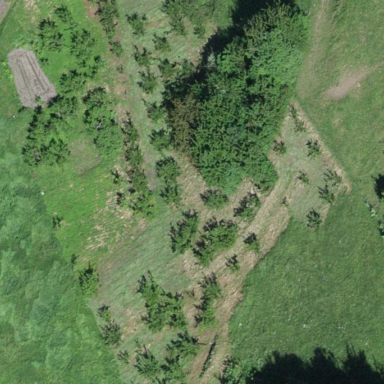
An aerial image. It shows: Orchard.